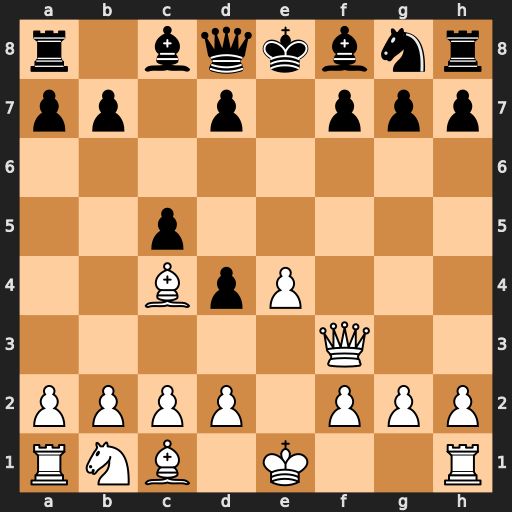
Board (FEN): r1bqkbnr/pp1p1ppp/8/2p5/2BpP3/5Q2/PPPP1PPP/RNB1K2R
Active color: w
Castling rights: KQkq
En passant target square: -
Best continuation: Qxf7#